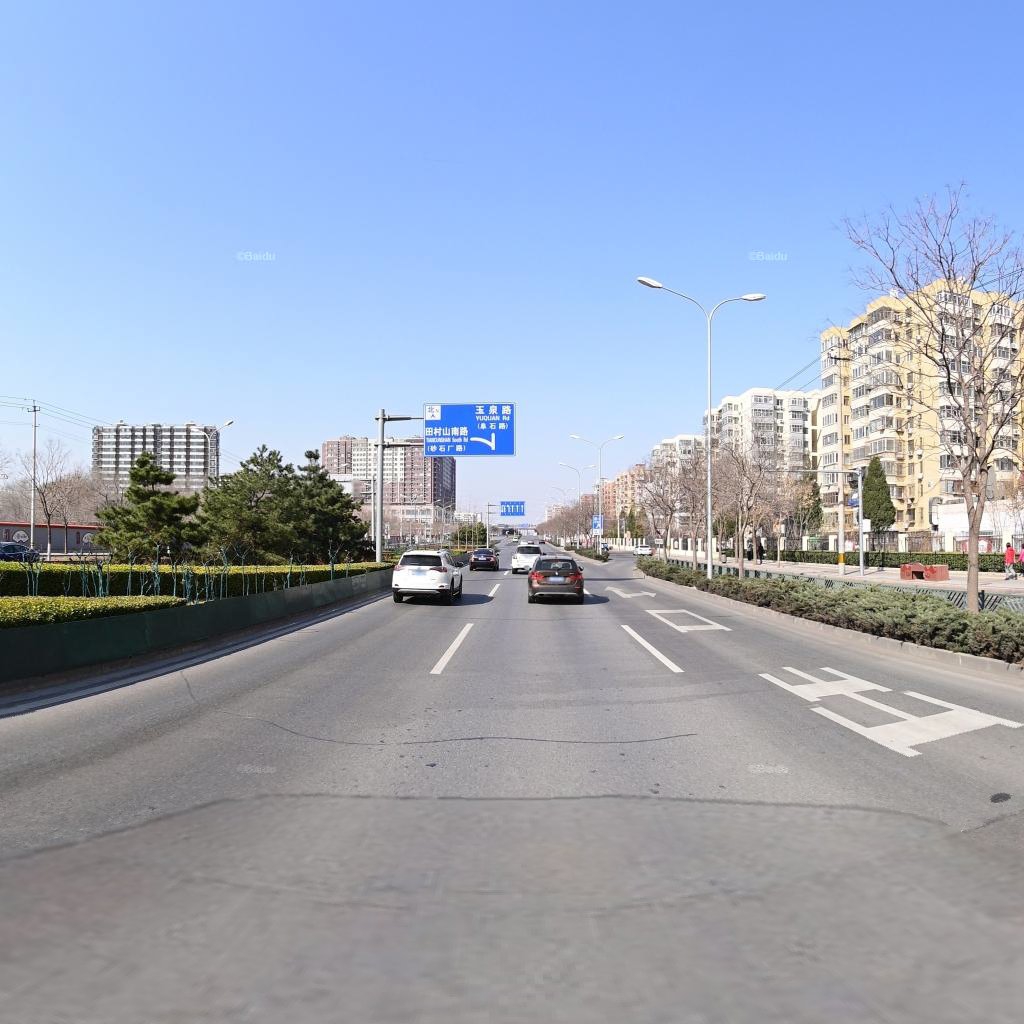
Region: Haidian
Road damage annotations: transverse patch, transverse crack